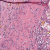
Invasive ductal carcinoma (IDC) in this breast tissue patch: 0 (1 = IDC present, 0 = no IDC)